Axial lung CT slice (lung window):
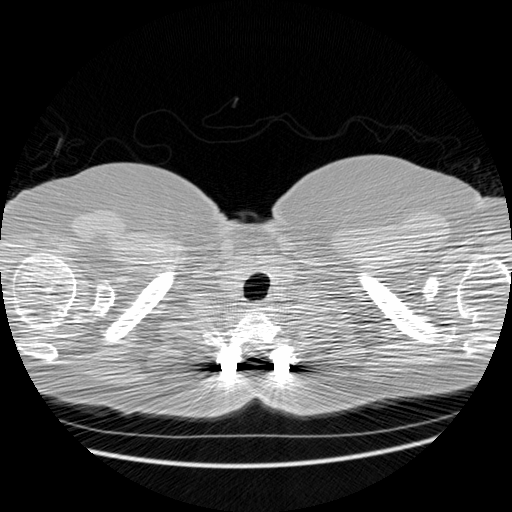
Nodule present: no